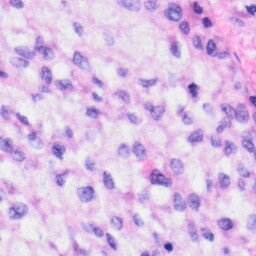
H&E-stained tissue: Liver